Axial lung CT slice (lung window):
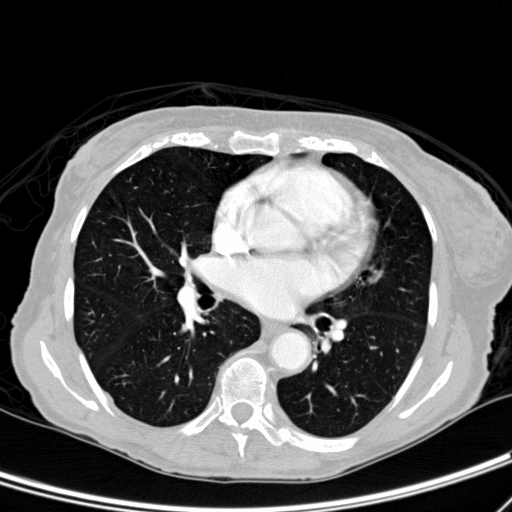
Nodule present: no